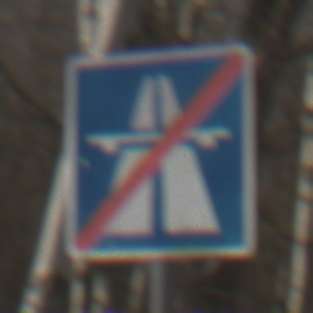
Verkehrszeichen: EndeAutbahn
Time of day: MorningAfternoon
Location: Outdoor (Nature)
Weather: Clear
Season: Winter
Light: Natural